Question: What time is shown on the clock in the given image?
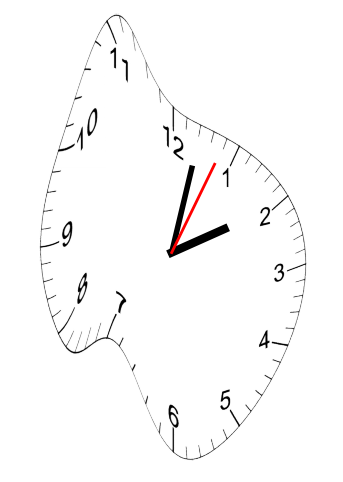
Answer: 02:02:04